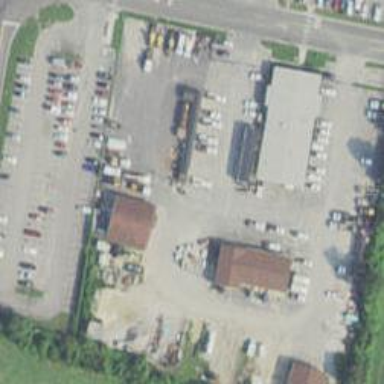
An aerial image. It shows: Commercial area.